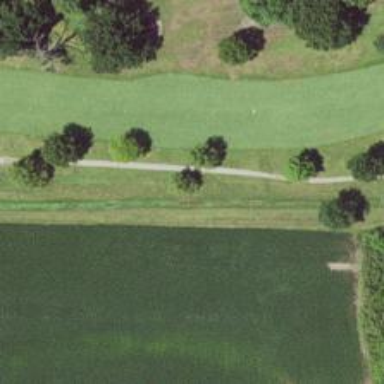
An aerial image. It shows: Path for both roads and golfers.